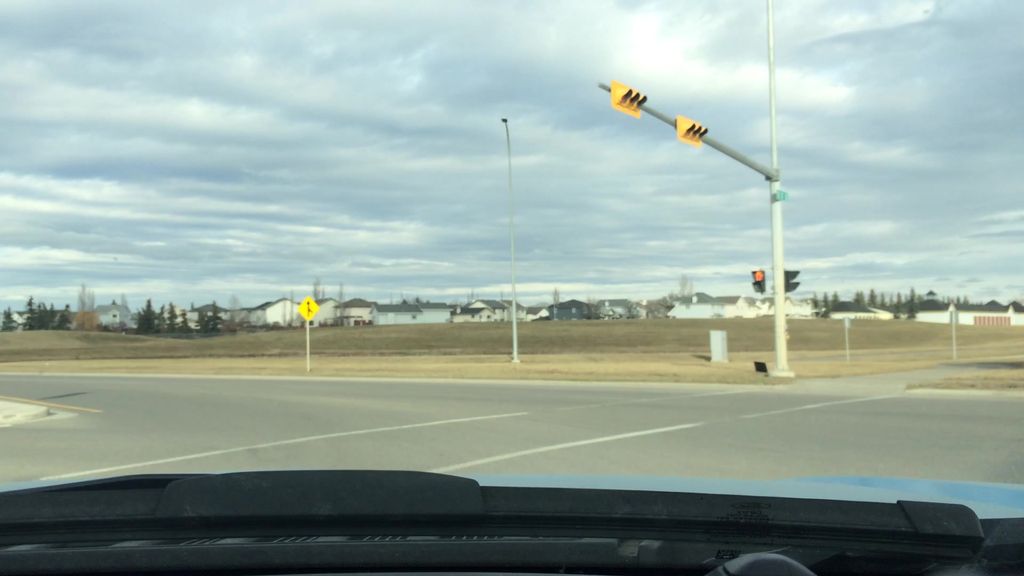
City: calgary